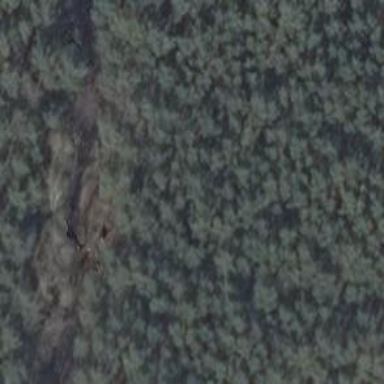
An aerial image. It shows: Hunting stand.